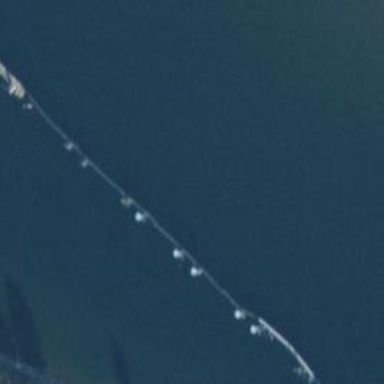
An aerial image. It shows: Breakwater structure.